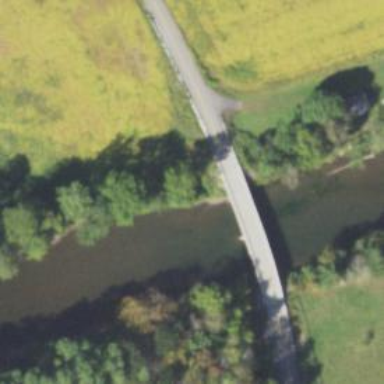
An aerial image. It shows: Residential road with bridge.